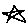
Label: star